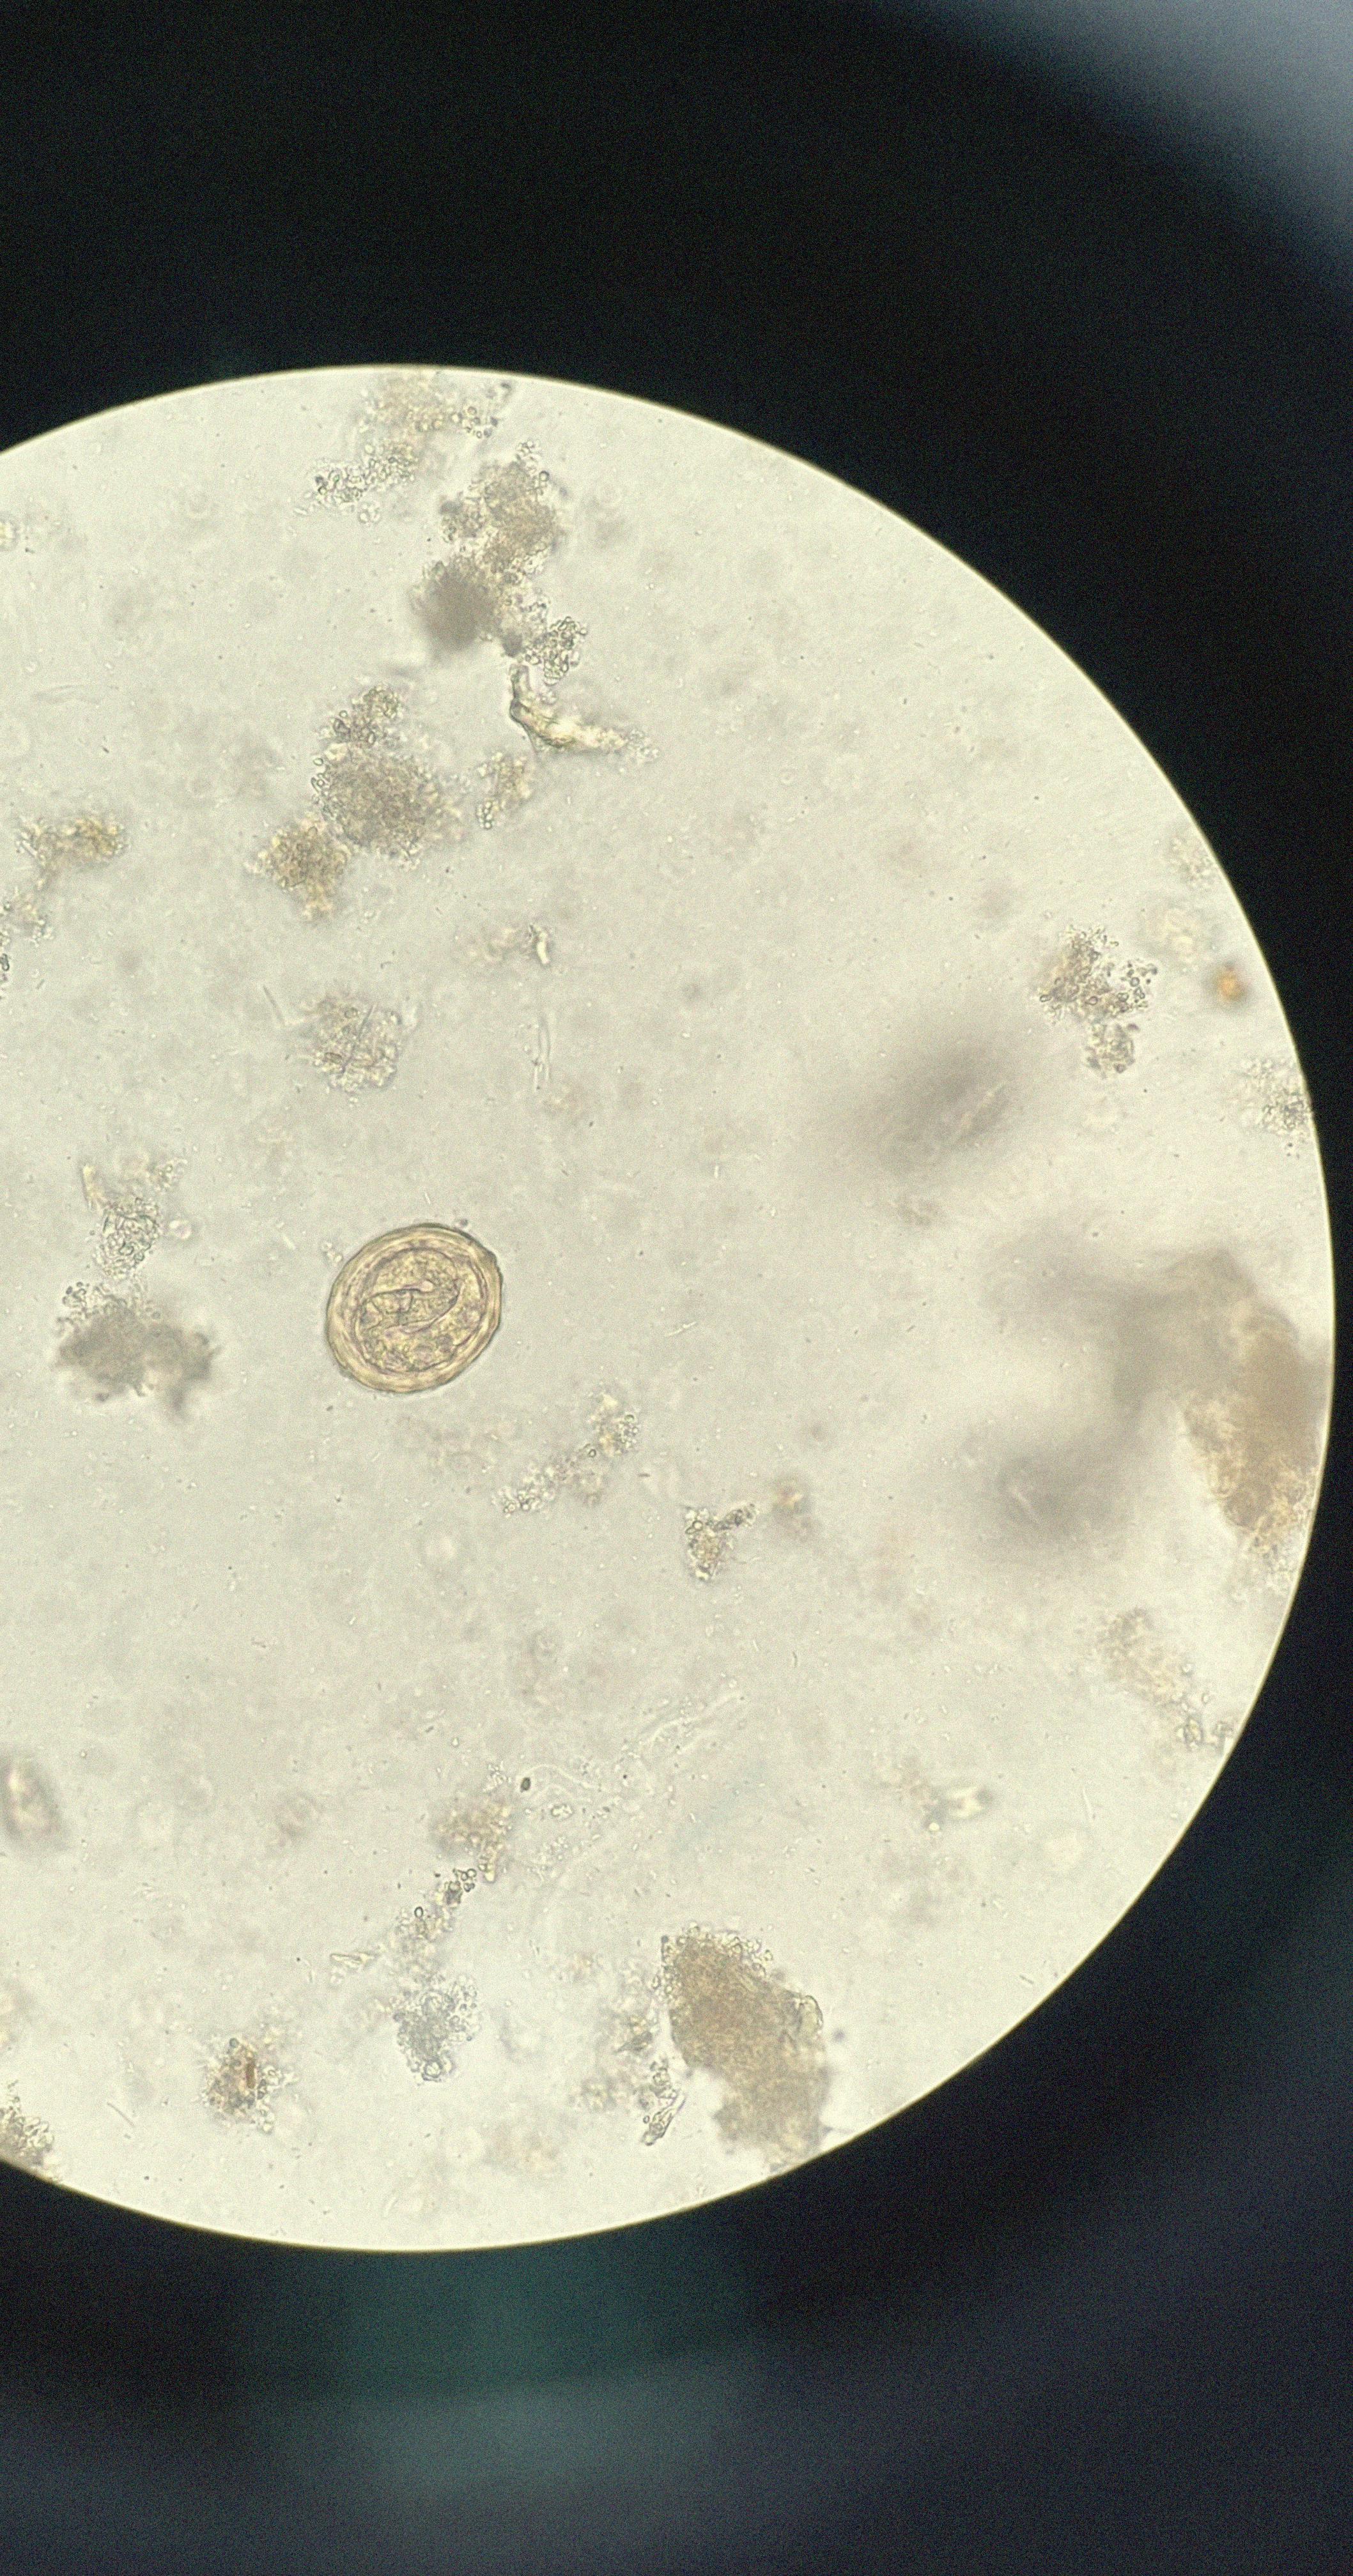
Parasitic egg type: Ascaris lumbricoides